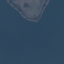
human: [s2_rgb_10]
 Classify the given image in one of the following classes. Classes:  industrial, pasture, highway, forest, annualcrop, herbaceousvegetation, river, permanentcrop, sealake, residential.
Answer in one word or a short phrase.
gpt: SeaLake